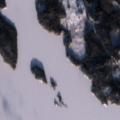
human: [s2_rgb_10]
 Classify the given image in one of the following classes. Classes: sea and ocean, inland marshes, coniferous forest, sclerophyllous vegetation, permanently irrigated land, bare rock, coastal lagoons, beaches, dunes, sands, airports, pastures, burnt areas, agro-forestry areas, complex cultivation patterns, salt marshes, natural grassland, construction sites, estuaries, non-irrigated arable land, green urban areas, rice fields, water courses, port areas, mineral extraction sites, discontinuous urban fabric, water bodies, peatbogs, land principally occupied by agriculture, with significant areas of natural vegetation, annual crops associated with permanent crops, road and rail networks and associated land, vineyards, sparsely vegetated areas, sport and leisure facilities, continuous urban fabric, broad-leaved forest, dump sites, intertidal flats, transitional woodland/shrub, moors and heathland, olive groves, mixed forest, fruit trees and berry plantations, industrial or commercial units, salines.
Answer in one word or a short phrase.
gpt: coniferous forest, mixed forest, water bodies